Question: How to make a specific Tree Node to appear as a folder in a Tree View?
I am creating a dynamic Tree View using a table in my database and based on one column i.e., NodeType having value (1 or 2), I want it to either appear as folder or as a normal tree node.
Pseudo code will be more beneficial.

Thanks in advance!
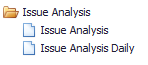
Answer: You can put your folder image in an ImageList control and set the ImageList property of the TreeView control to this imagelist and when creating nodes set ImageIndex of that node to the desired index.
'''
TreeNode tn = new TreeNode();
if (imageShouldBeFolderImage)
tn.ImageIndex = 0;
// If you want to show another image for other cases,
// If you want no image ignore this else part
else
tn.ImageIndex = 1;
'''
If selecting a node changes it's image to another undesirable image it's caused by the TreeView's SelectedImageIndex property, I suggest adding an empty image to the imagelist and set the nodes SelectedImageIndex.
'''
TreeNode tn = new TreeNode();
if (imageShouldBeFolderImage)
{
tn.ImageIndex = 0;
tn.SelectedImageIndex = 0;
}
else
{
tn.ImageIndex = 1;//the index of the empty image
tn.SelectedImageIndex = 1;
}
'''